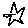
Label: star